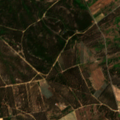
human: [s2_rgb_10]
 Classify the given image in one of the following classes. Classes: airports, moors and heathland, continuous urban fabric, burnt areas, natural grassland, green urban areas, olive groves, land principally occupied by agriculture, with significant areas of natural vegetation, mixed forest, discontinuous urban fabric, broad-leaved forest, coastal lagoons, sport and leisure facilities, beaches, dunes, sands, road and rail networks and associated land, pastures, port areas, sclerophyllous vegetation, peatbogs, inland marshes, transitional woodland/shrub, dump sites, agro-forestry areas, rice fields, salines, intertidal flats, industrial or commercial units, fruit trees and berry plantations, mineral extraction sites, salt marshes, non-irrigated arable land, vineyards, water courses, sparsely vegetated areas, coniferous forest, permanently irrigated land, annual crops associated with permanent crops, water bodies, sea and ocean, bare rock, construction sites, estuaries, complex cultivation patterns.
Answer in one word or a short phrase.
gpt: land principally occupied by agriculture, with significant areas of natural vegetation, broad-leaved forest, mixed forest, transitional woodland/shrub